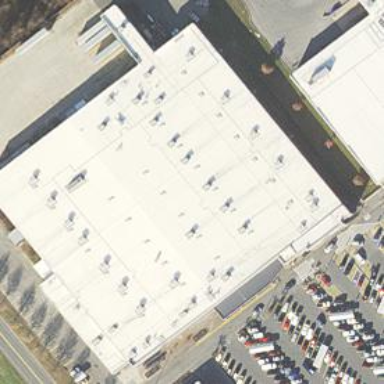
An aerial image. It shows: Retail building that houses wholesale shop.